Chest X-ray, AP view. Patient: 9 years old, sex M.
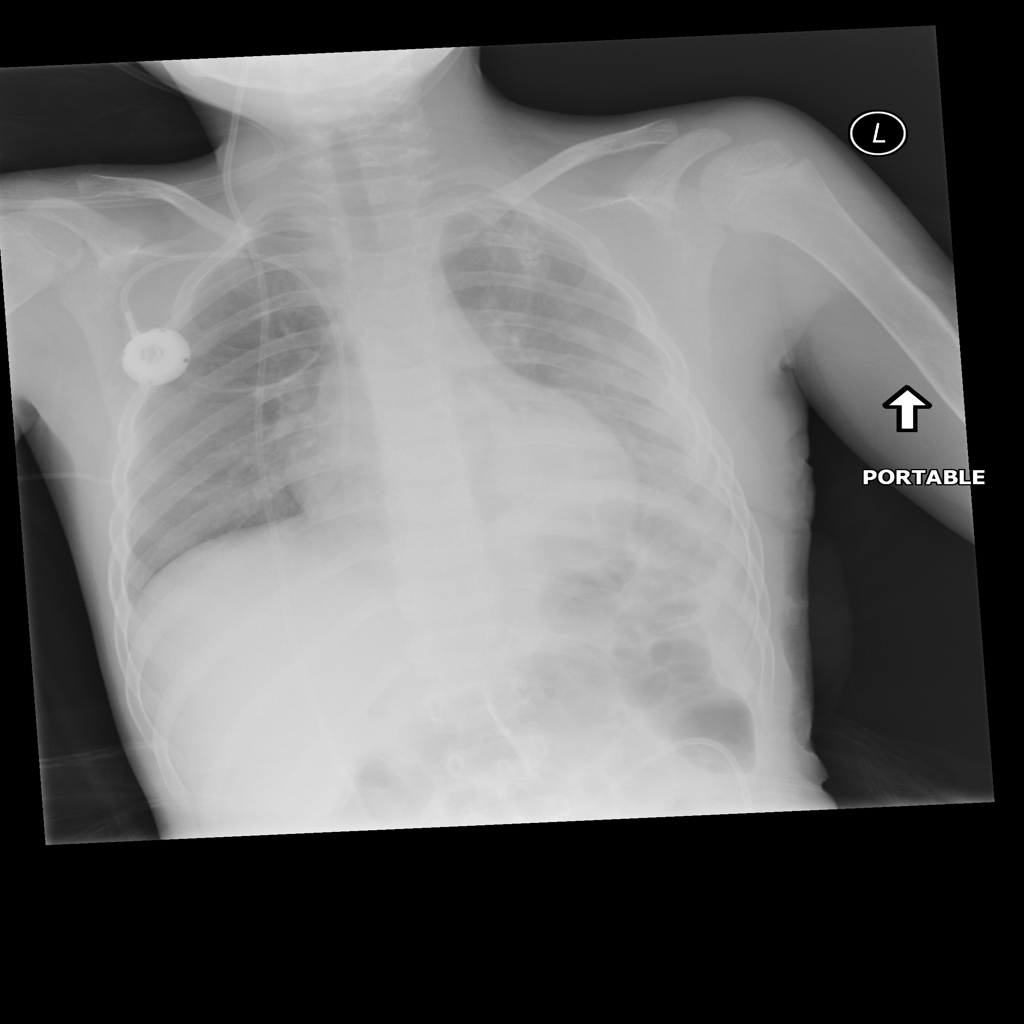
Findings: No Finding